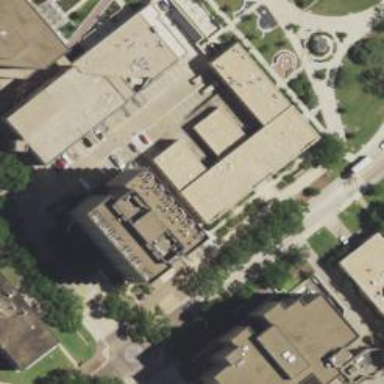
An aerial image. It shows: University building.